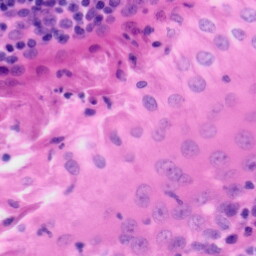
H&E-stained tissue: Tonsil